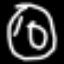
Label: donut